Question: Hi I hope someone can help me. I am relatively new to Bootstrap and I can get my head around the column layouts and how they work. However I've come to a problem when I want to create different columns at different heights.
I am trying to achieve the following layout:

The issue I have is trying to get in that position, I need it stacked . I managed to sort out and by adding in a margin as labelled but thought this would be too messy for .
<URL>
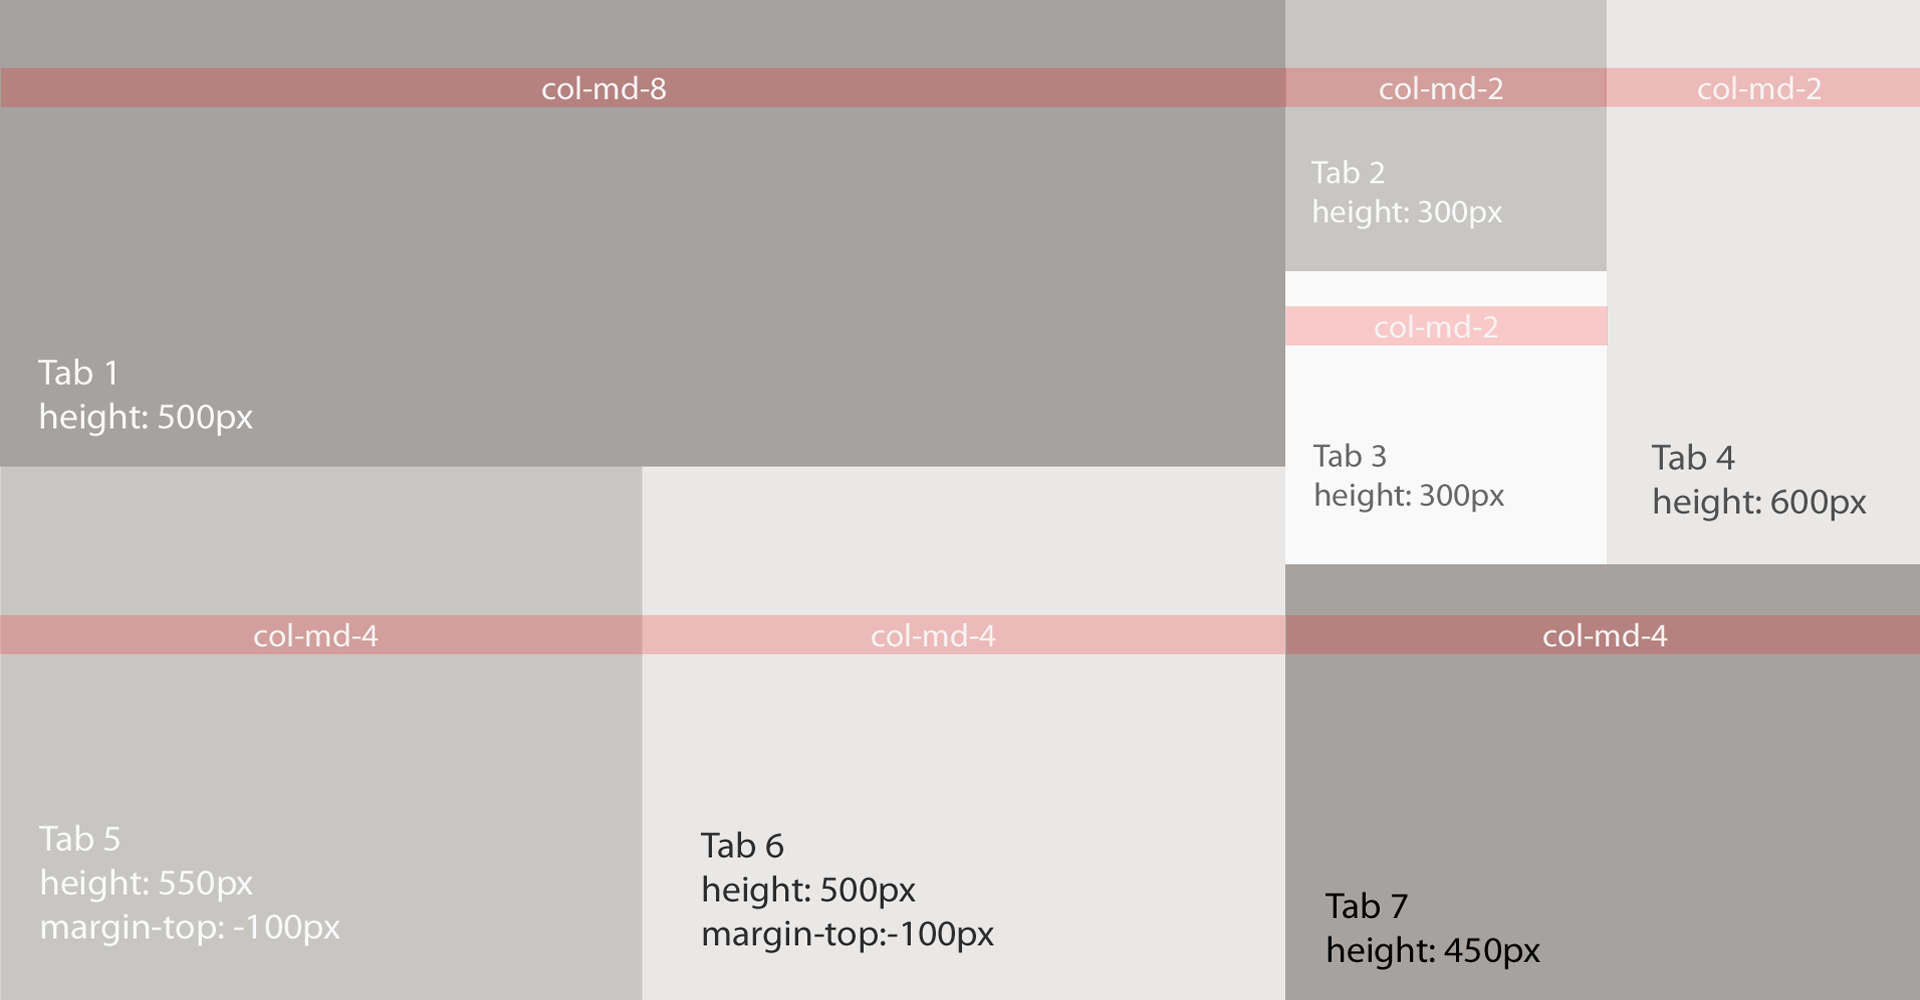
Answer: With regards to the grid system of bootstrap you can always make columns inside other columns.
Ill just show the top half since you have done the bottom half.
'''
<div class ="container">
<div class ="row"> <!--Use a Row to keeps columns on the same line for the top half-->
<div class="col-md-8"> <!--Tab 1-->
</div>
<div class="col-md-2"> <!--Space for Tab 2 and 3-->
<div class="row"> <!--Row is not necassery when using 12 but I use them for smaller columns viewed on a smaller viewport-->
<!-- "col-md12" make use of all spacing of the grid that is available within the parent-->
<div class="col-md-12"> <!--Uses up full portion of the col-md-2 spacing-->
</div> <!--Tab 2-->
<div class="col-md-12"> <!--Uses up full portion of the col-md-2 spacing-->
</div> <!--Tab 3-->
</div>
</div>
<div class="col-md-2">
</div> <!--Tab 4-->
</div>
<div class="row">
<!-- Bottom half of tabs-->
</div>
</div>
'''
<URL>
If you are using the default Bootstrap 3 your grid will be 12 blocks horizontal. If you make a new col in a col it will break that column into 12 and position it relative to the grid system, <URL>, you can break it down into another 12 blocks like in my example.Comment if you want a more detailed explanation, but this should do the job.